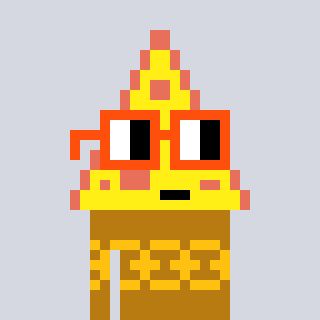
a pixel art character with square orange glasses, a pizza-shaped head and a gold-colored body on a cool background